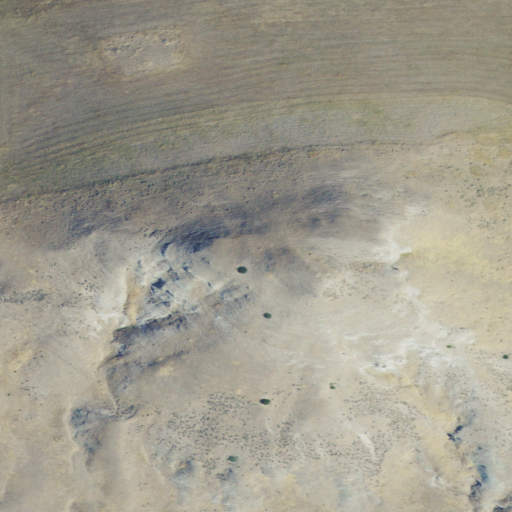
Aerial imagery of mountain in Montana named Mud Butte containing shrub and grassland